Question: There is a nice feature in the "Open Project..." dialog (see image below) in the NetBeans IDE which uses a custom icon for the folder symbols depending on the project type in that folder.
For example, if a folder contains a pom.xml file, the Maven project symbol appears.
Maybe there also an extension point in the Windows standard dialog or a shell view control which can be used to override the default folder icon.
All solutions I know so far need a system-wide change, but is there also a solution which works without system modifications and only for the current application?

Update: which VCL component would you suggest as a starting point for a custom dialog, could I use TShellTreeView or TcxShellTreeView?
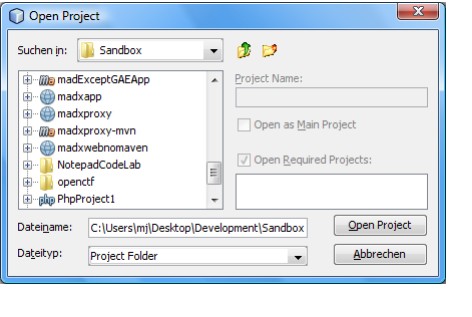
Answer: Descending from 'TCustomTreeView', 'TShellTreeView' has support for images out of the box. An 'ImageList' can be assigned to its 'Images' property, and in its 'OnGetImageIndex' event the index of the image in the list for the corresponding node can be supplied.
'''
procedure TForm1.ShellTreeView1GetImageIndex(Sender: TObject; Node: TTreeNode);
begin
if TShellFolder(Node.Data).DisplayName = 'RAD Studio' then
Node.ImageIndex := 2;
end;
'''
A downside of that is, all nodes will have to use the images in the imagelist, that is there won't be images from the system image list. The below example demonstrates how system images can be retrieved for nodes which won't be customized. It uses a custom image for 'RAD Studio' folder in the personal folder and uses system images for all other nodes. 'ImageList1' holds our custom images, 'ImageList2' is the one that is assigned to the 'Images' property of the 'ShellTreeView'.
'''
type
TForm1 = class(TForm)
[...]
private
FShellImageList: THandle;
[...]
uses
shellapi, shellctrls, commctrl;
procedure TForm1.FormCreate(Sender: TObject);
var
FileInfo: TSHFileInfo;
ImageWidth, ImageHeight: Integer;
begin
ShellTreeView1.Root := 'rfPersonal';
FShellImageList := SHGetFileInfo('C:', 0, FileInfo, SizeOf(FileInfo),
SHGFI_SYSICONINDEX or SHGFI_SMALLICON); //'//(pop SO formatting)
ImageList_GetIconSize(FShellImageList, ImageWidth, ImageHeight);
ImageList2.Width := ImageWidth;
ImageList2.Height := ImageHeight;
// Arbitrary count hopefully sufficient enough to be able to hold
// system images. Note that this is a proof of concept, not to be
// intended to be a working design.
ImageList_SetImageCount(ImageList2.Handle, 255);
// Make sure the width/height of ImageList1 is the same.
// Set its size, populate, stretchdraw do whatever necessary..
end;
function GetShellImage(PIDL: PItemIDList; Open: Boolean): Integer;
var
FileInfo: TSHFileInfo;
Flags: Integer;
begin
Flags := SHGFI_PIDL or SHGFI_SYSICONINDEX or SHGFI_SMALLICON;
if Open then Flags := Flags or SHGFI_OPENICON;
SHGetFileInfo(PChar(PIDL), 0, FileInfo, SizeOf(FileInfo), Flags);
Result := FileInfo.iIcon;
end;
procedure TForm1.ShellTreeView1GetImageIndex(Sender: TObject; Node: TTreeNode);
var
ImageIndex, SelectedIndex: Integer;
Icon: TIcon;
begin
if TShellFolder(Node.Data).DisplayName = 'RAD Studio' then begin
Icon := TIcon.Create;
try
ImageList1.GetIcon(0, Icon);
ImageIndex := ImageList_AddIcon(ImageList2.Handle, Icon.Handle);
ImageList1.GetIcon(1, Icon);
SelectedIndex := ImageList_AddIcon(ImageList2.Handle, Icon.Handle);
finally
Icon.Free;
end;
end else begin
ImageIndex := GetShellImage(TShellFolder(Node.Data).AbsoluteID, False);
SelectedIndex := GetShellImage(TShellFolder(Node.Data).AbsoluteID, True);
ImageList_ReplaceIcon(ImageList2.Handle, ImageIndex,
ImageList_GetIcon(FShellImageList, ImageIndex, 0));
ImageList_ReplaceIcon(ImageList2.Handle, SelectedIndex,
ImageList_GetIcon(FShellImageList, SelectedIndex, 0));
end;
Node.ImageIndex := ImageIndex;
Node.SelectedIndex := SelectedIndex;
end;
'''
As commented in the code, this should not be taken for a working design; Instead of an imagelist having lots of unused images, some kind of a lookup that matches 'image index' and 'system image list index' could be employed.